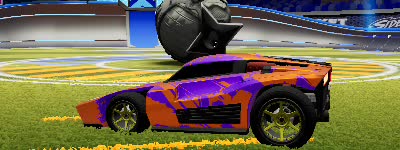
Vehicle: breakout